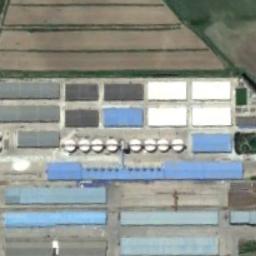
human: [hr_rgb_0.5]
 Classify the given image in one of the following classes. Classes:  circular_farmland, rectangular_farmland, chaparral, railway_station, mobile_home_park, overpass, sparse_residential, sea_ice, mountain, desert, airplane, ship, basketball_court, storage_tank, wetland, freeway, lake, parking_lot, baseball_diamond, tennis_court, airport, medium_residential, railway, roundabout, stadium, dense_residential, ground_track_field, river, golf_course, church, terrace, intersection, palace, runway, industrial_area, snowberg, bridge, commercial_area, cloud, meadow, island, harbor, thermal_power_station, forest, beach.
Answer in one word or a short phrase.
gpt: industrial_area